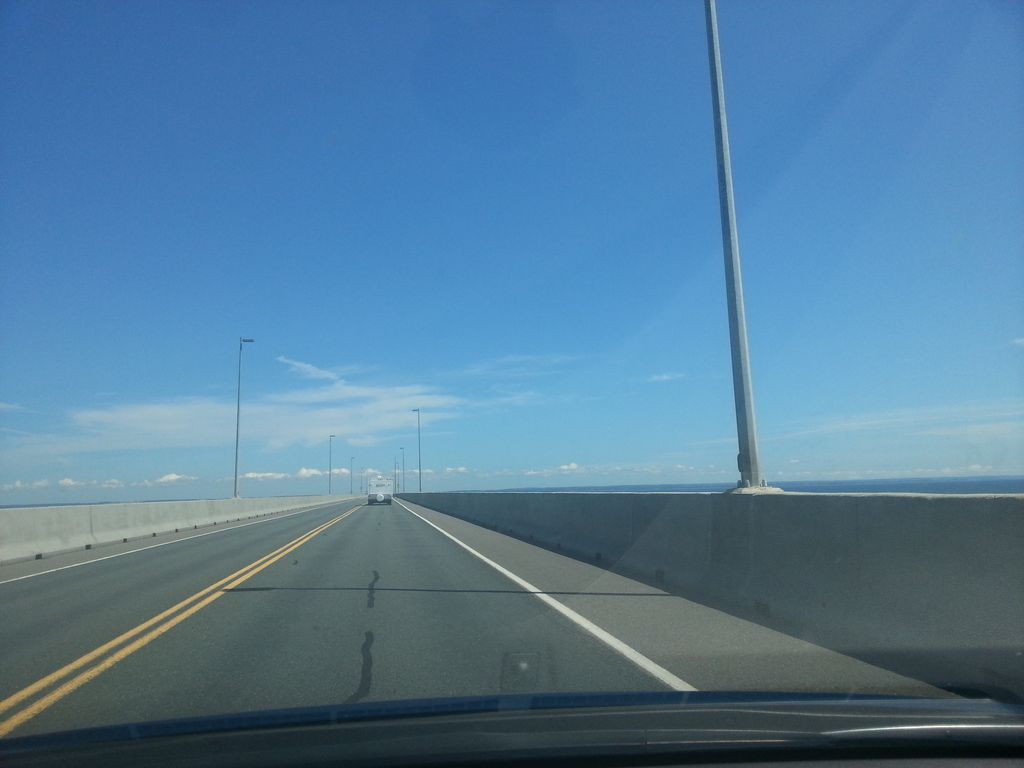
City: charlottetown